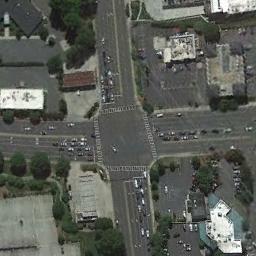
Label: intersection